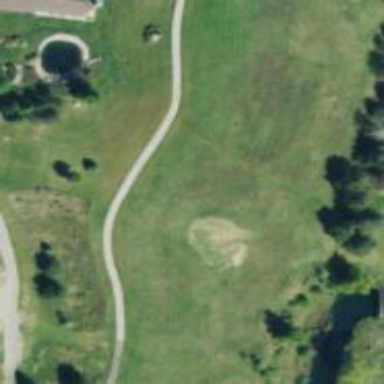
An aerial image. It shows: Service road designated as golf cart path.